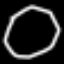
Label: octagon